Question: So I made some assets in sketch and have successfully imported them into Xcode. When I attempt to give a button the image of one of these assets, Xcode does just that, but it also ends up adding the word "button" next to my image (seen in picture). I have a feeling my settings in the inspector could be the culprit, however playing around with them has yielded no victory.
Would you be able to recommend any solution?
Thanks
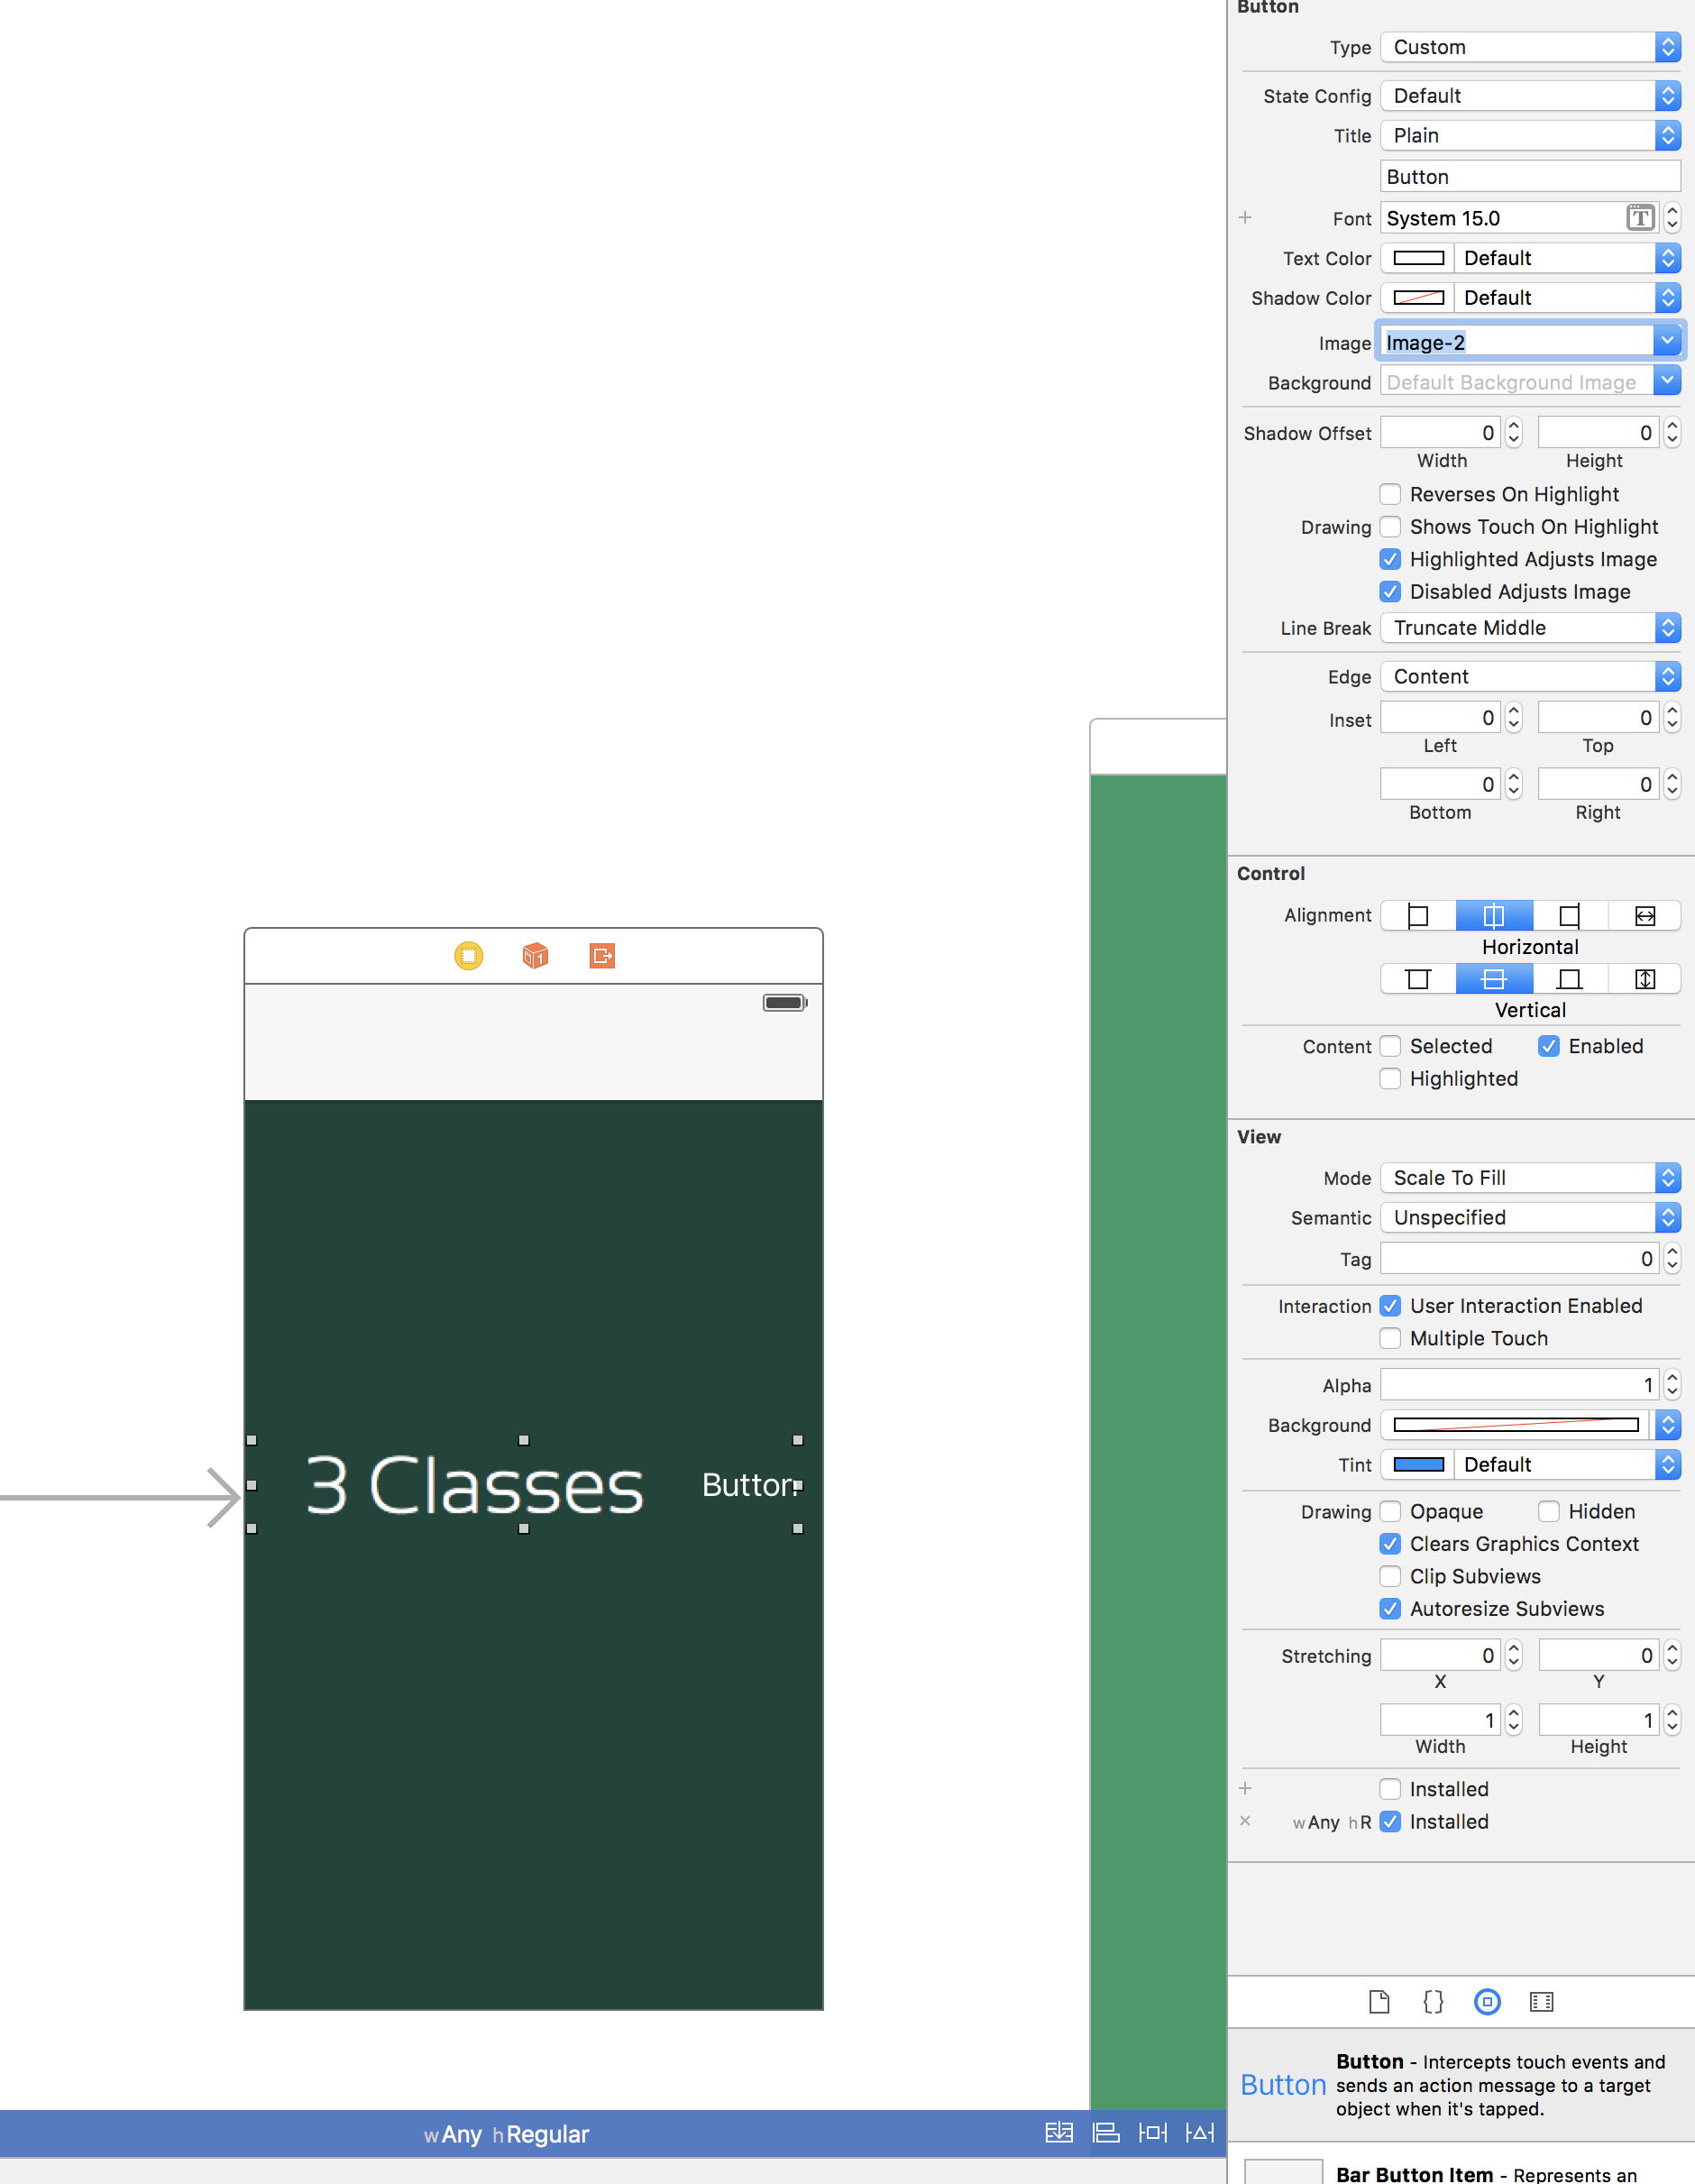
Answer: Remove the Button title "Button" from the inspector.